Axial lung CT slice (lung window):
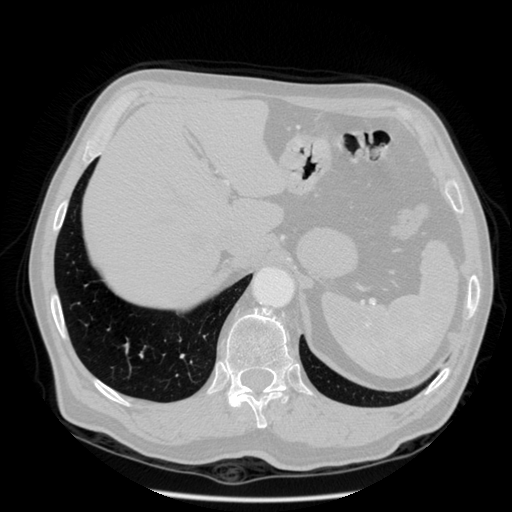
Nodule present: no